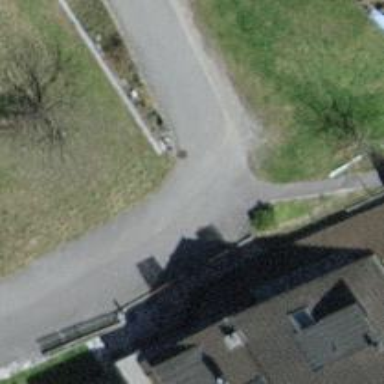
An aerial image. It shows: Driveway leading to service road.